Question: When you click the button "Search" it should open up the class MISControlPanel.java, but instead it opens up a window like you see in the picture. It shouldn't be blank like that.
Any ideas why the class is coming up blank? I think it has something to do with initializing "newWindow" to null(otherwise it threw this error: "The local variable newWindow may not have been initialized") so I'm not sure.
relevant snippet from code below
'''
MISControlPanel newWindow = null;
try {
newWindow = new MISControlPanel();
} catch (IOException e3) {
// TODO Auto-generated catch block
e3.printStackTrace();
}
newWindow.setVisible(true);
'''
---
Full class code
---
'''
import java.awt.EventQueue;
import javax.naming.InvalidNameException;
import javax.naming.ldap.LdapName;
import javax.swing.JFrame;
import javax.swing.JButton;
import java.awt.BorderLayout;
import java.awt.event.ActionListener;
import java.awt.event.ActionEvent;
import java.awt.GridLayout;
import javax.naming.ldap.LdapName;
import javax.swing.JTextField;
import javax.swing.JLabel;
import javax.swing.SwingUtilities;
import javax.swing.UIManager;
import java.awt.Color;
import java.awt.Font;
import java.io.BufferedReader;
import java.io.BufferedWriter;
import java.io.DataInputStream;
import java.io.File;
import java.io.FileInputStream;
import java.io.FileNotFoundException;
import java.io.FileReader;
import java.io.FileWriter;
import java.io.IOException;
import java.io.InputStreamReader;
import java.net.Inet4Address;
import java.net.UnknownHostException;
import java.util.regex.Matcher;
import java.util.regex.Pattern;
import javax.swing.JTextArea;
import javax.swing.JTable;
public class MISSearch {
JFrame frame;
static JTextField textField;
private JTextField textField_1;
JLabel selectedComputerFromAD = new JLabel("testing");
String sCurrentLine = null;
String CN = null;
/**
* Launch the application.
*/
public static void main(String[] args) {
EventQueue.invokeLater(new Runnable() {
public void run() {
try {
MISSearch window = new MISSearch();
window.frame.setVisible(true);
} catch (Exception e) {
e.printStackTrace();
}
}
});
}
/**
* Create the application.
*
* @throws IOException
*
* @wbp.parser.entryPoint
*/
public MISSearch() throws IOException {
initialize();
}
/**
* Initialize the contents of the frame.
*
* @throws IOException
*/
private void initialize() throws IOException {
frame = new JFrame();
frame.getContentPane().setBackground(Color.LIGHT_GRAY);
frame.getContentPane().setForeground(Color.RED);
frame.setBounds(100, 100, 394, 111);
frame.setDefaultCloseOperation(JFrame.EXIT_ON_CLOSE);
frame.getContentPane().setLayout(null);
frame.setTitle("MIS Control Panel");
frame.setResizable(false);
FileWriter fw = new FileWriter("C:\Users\anoc5f\Desktop\Output.txt");
File tempFile = new File("myTempFile.txt");
JButton searchComputerButton = new JButton("Search");
searchComputerButton.addActionListener(new ActionListener() {
public void actionPerformed(ActionEvent e) {
MISControlPanel newWindow = null;
try {
newWindow = new MISControlPanel();
} catch (IOException e3) {
// TODO Auto-generated catch block
e3.printStackTrace();
}
newWindow.setVisible(true);
try {
new test();
} catch (IOException e2) {
// TODO Auto-generated catch block
e2.printStackTrace();
}
String line;
BufferedWriter bw = null;
BufferedWriter writer = null;
try {
writer = new BufferedWriter(new FileWriter(tempFile));
} catch (IOException e1) {
// TODO Auto-generated catch block
e1.printStackTrace();
}
String s = null;
Process p = null;
/*
* try { // p = Runtime.getRuntime().exec(
* "cmd /c start c:\computerQuery.bat computerName"); } catch
* (IOException e1) { // TODO Auto-generated catch block
* e1.printStackTrace(); }
*/
try {
p = Runtime.getRuntime().exec("c:\computerQuery.bat");
} catch (IOException e1) {
// TODO Auto-generated catch block
e1.printStackTrace();
}
StringBuffer sbuffer = new StringBuffer();
BufferedReader in = new BufferedReader(new InputStreamReader(p
.getInputStream()));
try {
while ((line = in.readLine()) != null) {
System.out.println(line);
// textArea.append(line);
String dn = "CN=FDCD111304,OU=Workstations,OU=SIM,OU=Accounts,DC=FL,DC=NET";
LdapName ldapName = new LdapName(dn);
String commonName = (String) ldapName.getRdn(
ldapName.size() - 1).getValue();
}
ComputerQuery.sendParam();
} catch (IOException e1) {
// TODO Auto-generated catch block
e1.printStackTrace();
} catch (InvalidNameException e1) {
// TODO Auto-generated catch block
e1.printStackTrace();
} finally
{
try {
fw.close();
}
catch (IOException e1) {
// TODO Auto-generated catch block
e1.printStackTrace();
}
}
try {
in.close();
} catch (IOException e1) {
// TODO Auto-generated catch block
e1.printStackTrace();
}
ComputerQuery.sendParam();
/*
SwingUtilities.invokeLater(new Runnable() {
public void run() {
testLabel.setText(CN);
}
});
*/
}
});
try (BufferedReader br = new BufferedReader(new FileReader(
"resultofbatch.txt"))) {
final Pattern PATTERN = Pattern.compile("CN=([^,]+).*");
try {
while ((sCurrentLine = br.readLine()) != null) {
String[] tokens = PATTERN.split(","); // This will return
// you a array,
// containing the
// string array
// splitted by what
// you write inside
// it.
// should be in your case the split, since they are
// seperated by ","
// System.out.println(sCurrentLine);
CN = sCurrentLine.split("CN=", -1)[1].split(",", -1)[0];
System.out.println(CN);
}
} catch (IOException e1) {
// TODO Auto-generated catch block
e1.printStackTrace();
}
} catch (IOException e2) {
// TODO Auto-generated catch block
e2.printStackTrace();
}
// SwingUtilities.invokeLater(updateCN());
searchComputerButton.setBounds(269, 17, 89, 20);
frame.getContentPane().add(searchComputerButton);
textField = new JTextField();
textField.setBounds(164, 17, 95, 20);
frame.getContentPane().add(textField);
textField.setColumns(10);
JLabel lblComputerName = new JLabel("Computer Name:");
lblComputerName.setForeground(Color.BLACK);
lblComputerName.setFont(new Font("Tahoma", Font.BOLD, 14));
lblComputerName.setBounds(41, 11, 124, 29);
frame.getContentPane().add(lblComputerName);
java.net.InetAddress localMachine = null;
try {
localMachine = java.net.InetAddress.getLocalHost();
} catch (UnknownHostException e2) {
// TODO Auto-generated catch block
e2.printStackTrace();
}
JLabel label = null;
JLabel lblOpid = new JLabel("Computer by OPID:");
lblOpid.setFont(new Font("Tahoma", Font.BOLD, 14));
lblOpid.setBounds(23, 46, 137, 20);
frame.getContentPane().add(lblOpid);
textField_1 = new JTextField();
textField_1.setBounds(164, 48, 95, 20);
frame.getContentPane().add(textField_1);
textField_1.setColumns(10);
JButton btnNewButton_2 = new JButton("Search");
btnNewButton_2.setBounds(269, 47, 89, 23);
frame.getContentPane().add(btnNewButton_2);
}
public void setVisible(boolean visible){
frame.setVisible(true);
}
private void threadStart() {
SwingUtilities.invokeLater(new Runnable() {
public void run() {
}
});
}
}
'''
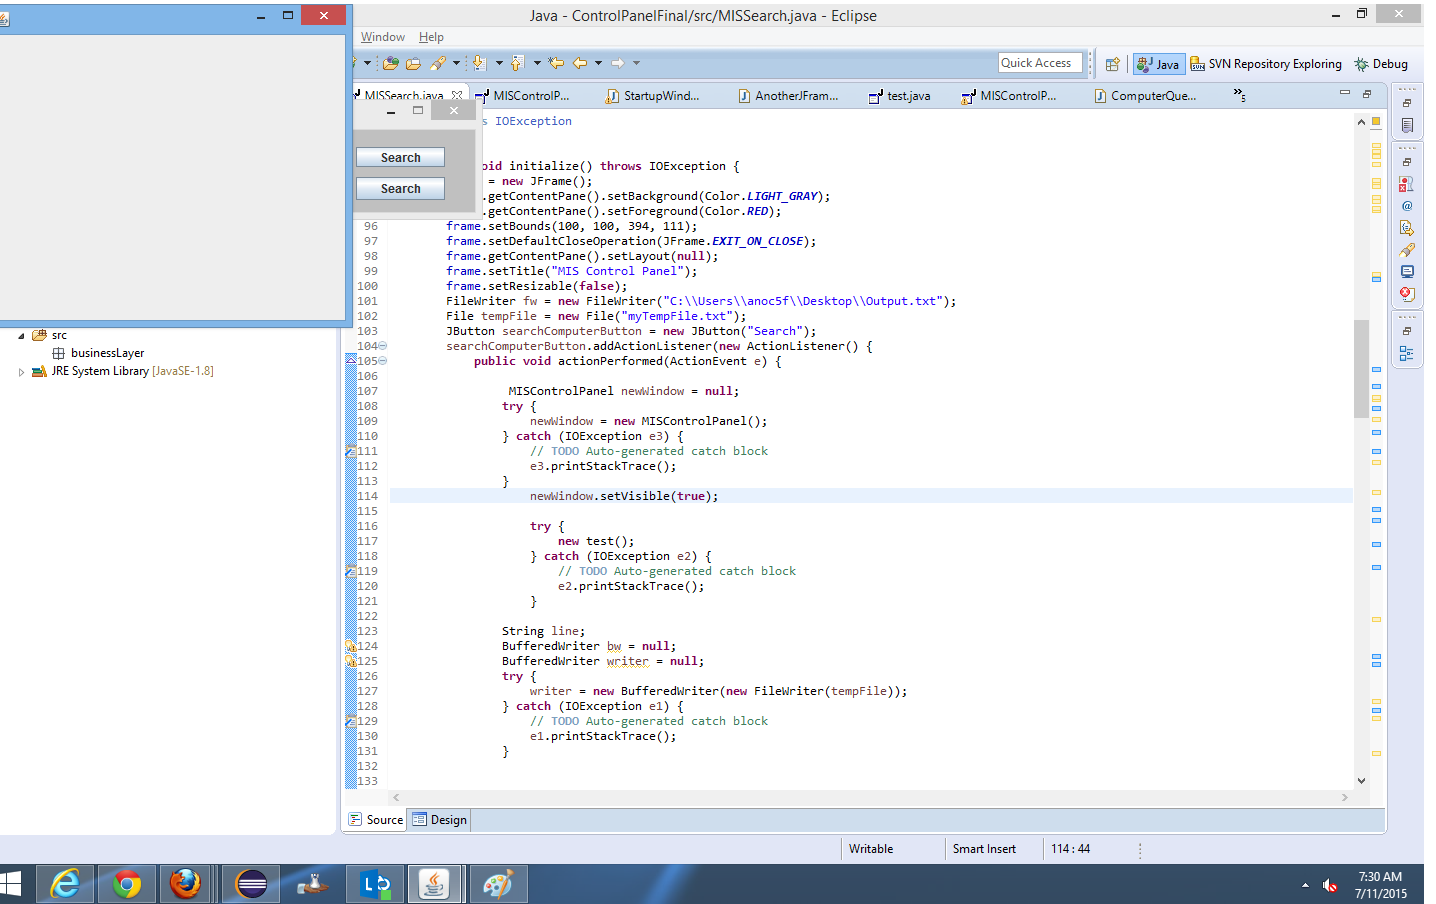
Answer: I think it is because you use 'newWindow.setVisible(true);' but your 'MISControlPanel' don't extend 'Window' class to inherit 'setVisible()' method, but has field 'JFrame', and you need to set it visible separatly. Try to add this method to 'MISControlPanel':
'''
public void setVisible(boolean visible){
frame.setVisible(visible);
}
'''